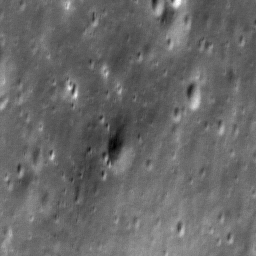
Host type: hard_negative
Lunar coordinates: latitude 31.517, longitude 131.581